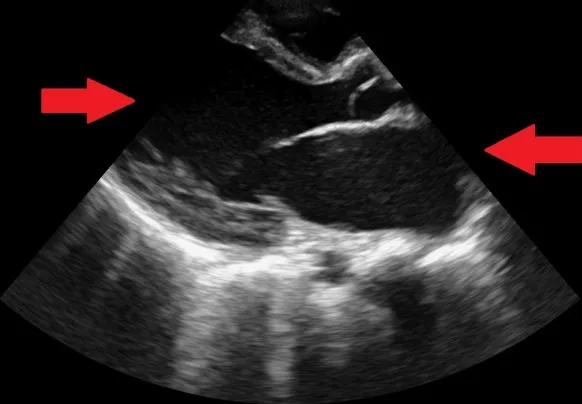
Ultrasound in the PLAX view showing dilated left atrium and left ventricle. . PLAX, parasternal long axis.
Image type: radiology (ultrasound)